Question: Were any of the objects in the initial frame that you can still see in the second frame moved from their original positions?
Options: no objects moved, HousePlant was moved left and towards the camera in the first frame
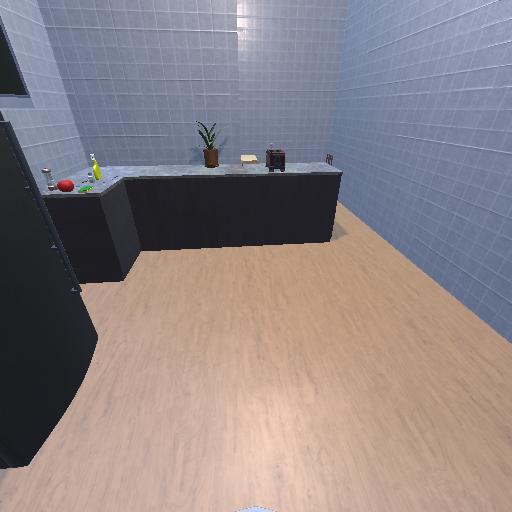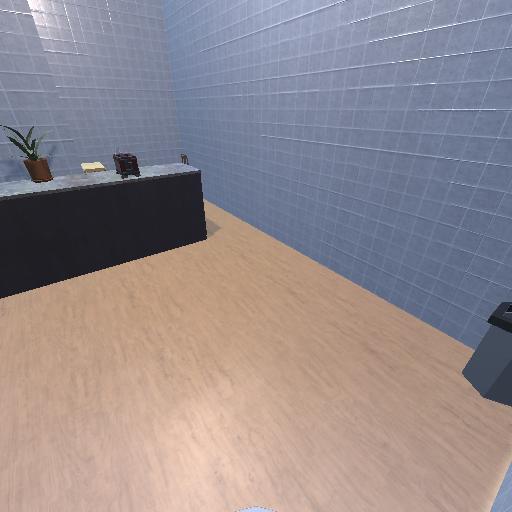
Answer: no objects moved